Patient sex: F
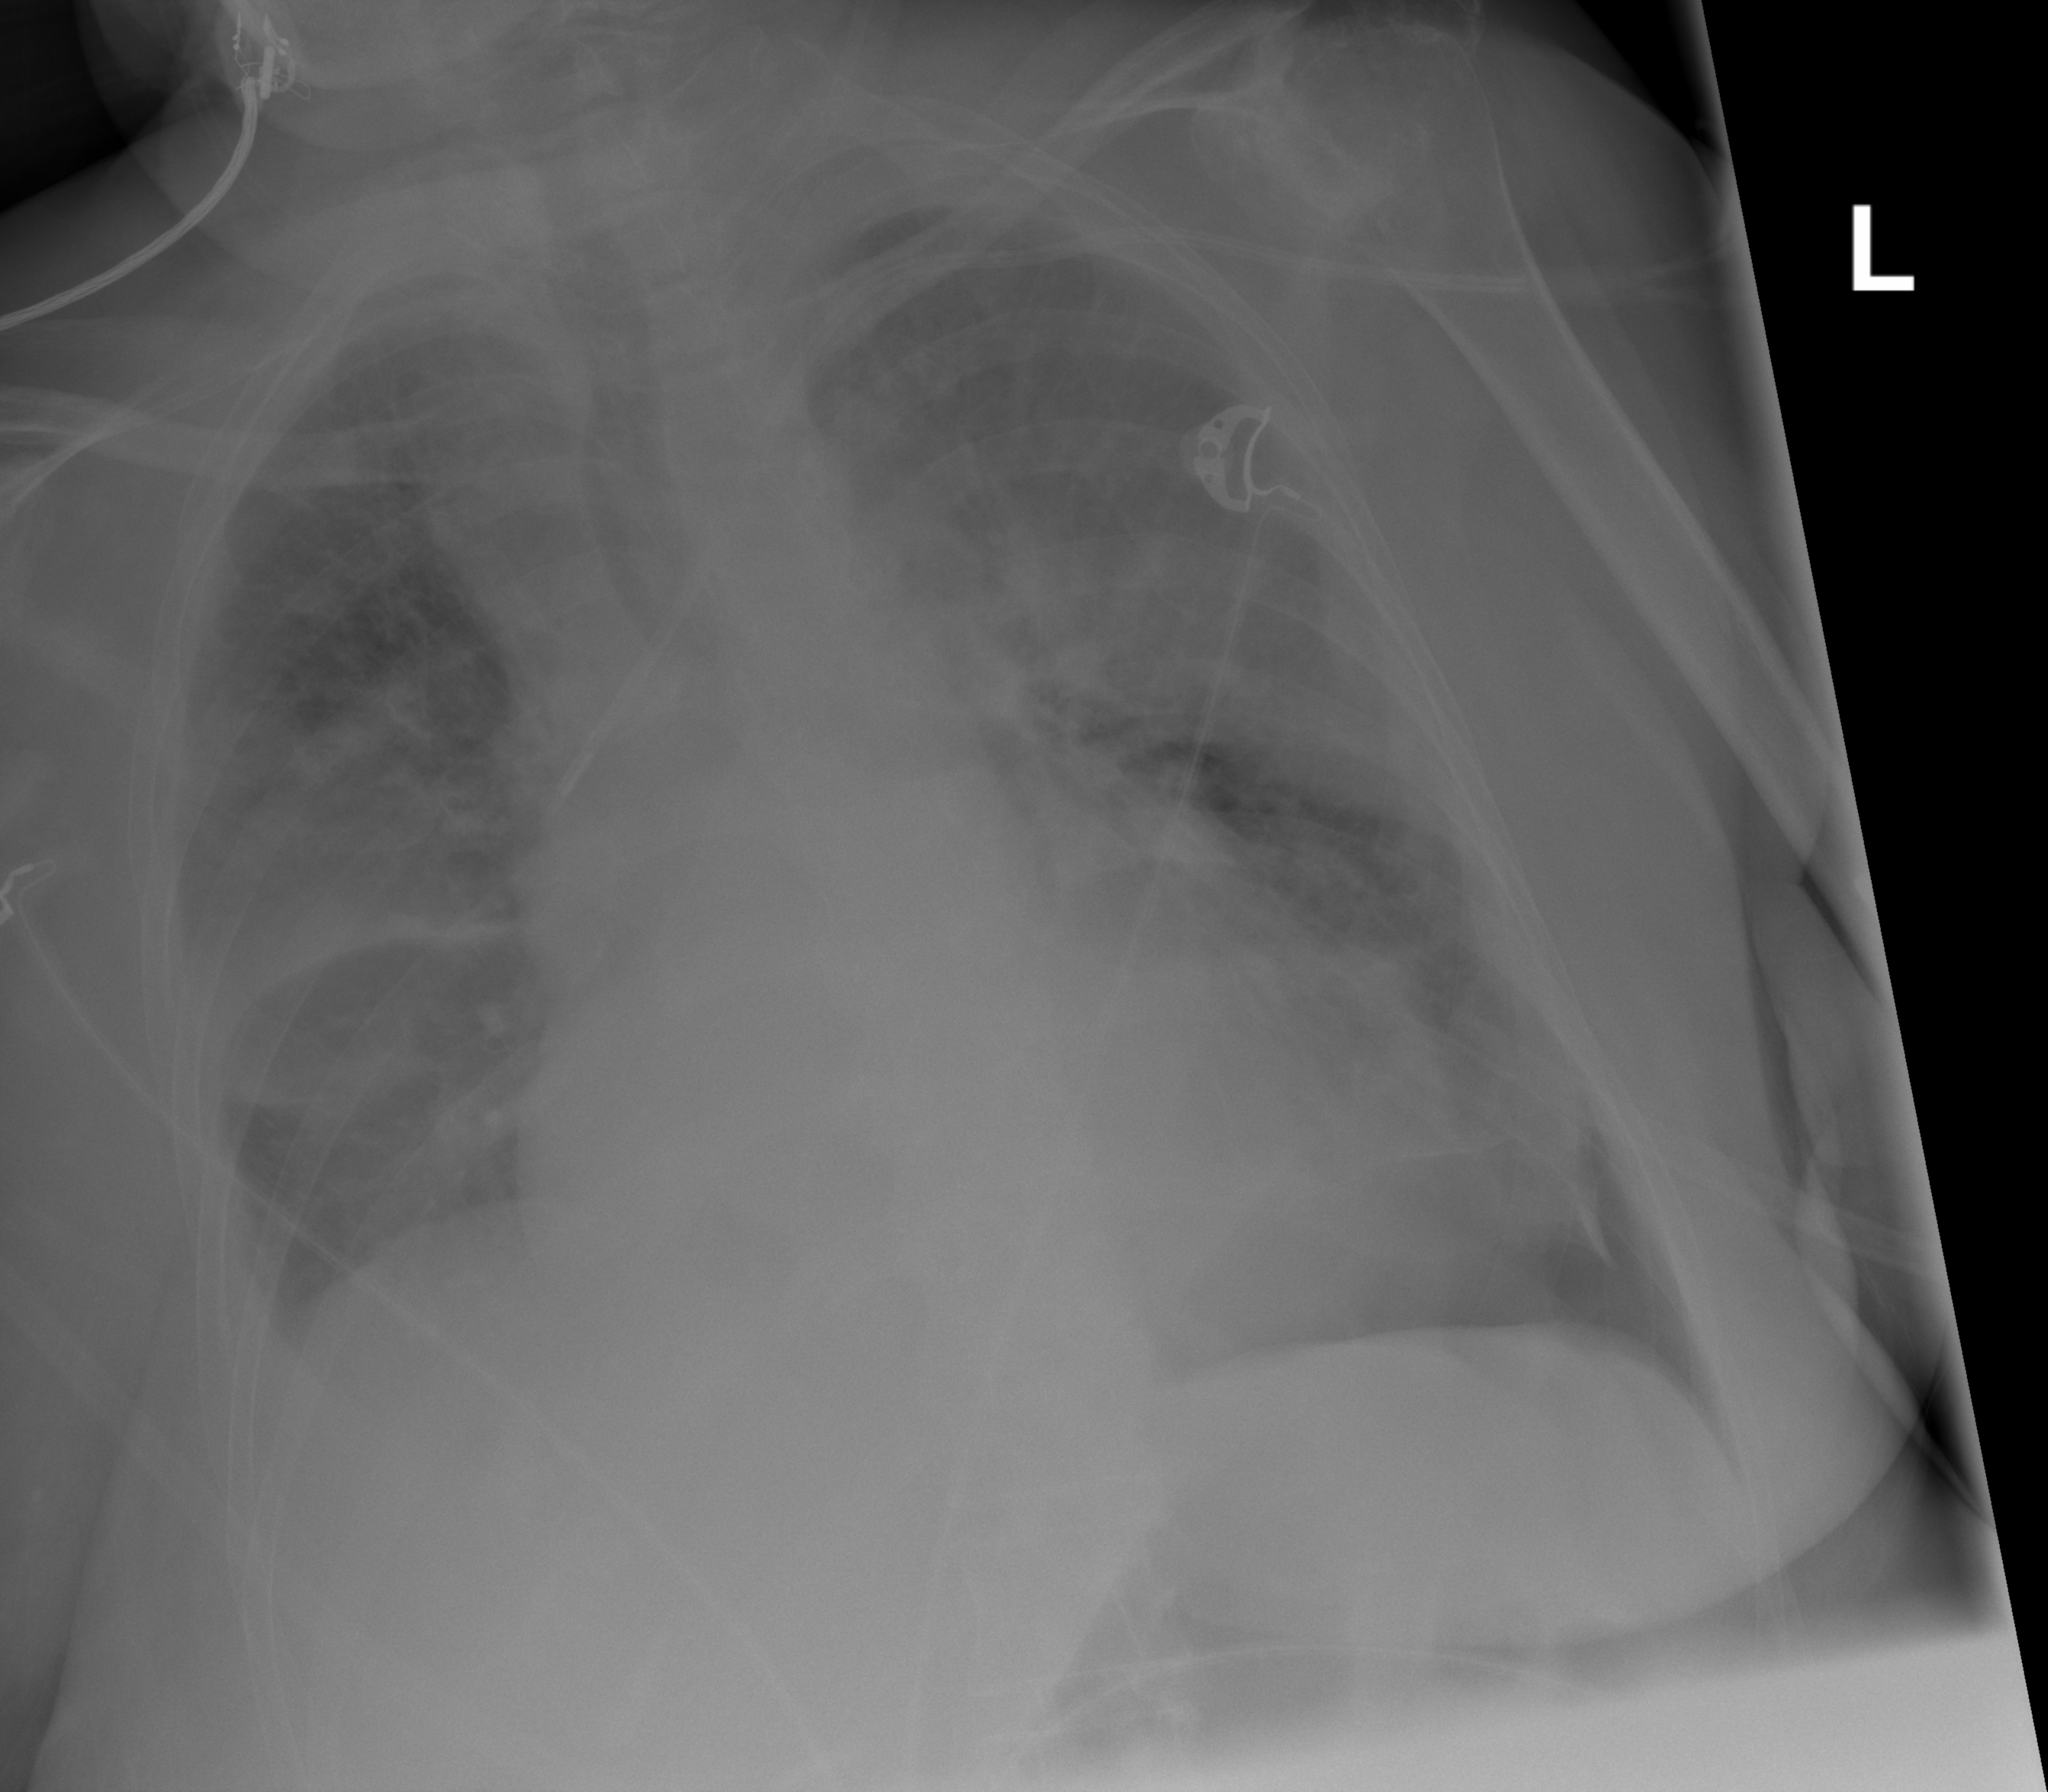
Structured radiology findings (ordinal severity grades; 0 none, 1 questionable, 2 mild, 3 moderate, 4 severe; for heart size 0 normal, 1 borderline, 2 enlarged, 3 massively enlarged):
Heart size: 2
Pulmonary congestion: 2
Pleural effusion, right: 3
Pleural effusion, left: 0
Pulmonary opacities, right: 2
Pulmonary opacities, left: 2
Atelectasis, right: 3
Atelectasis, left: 2